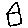
Label: house